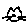
Label: cat